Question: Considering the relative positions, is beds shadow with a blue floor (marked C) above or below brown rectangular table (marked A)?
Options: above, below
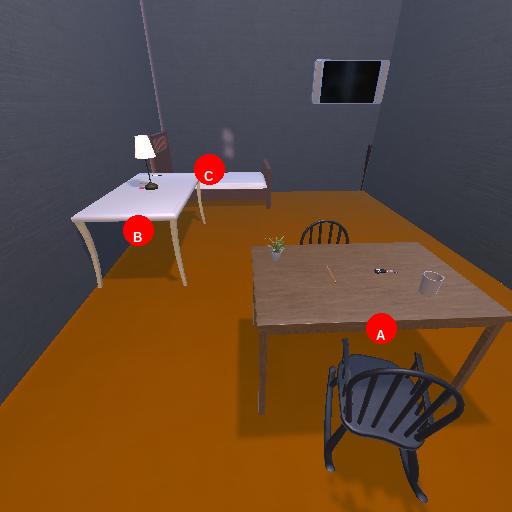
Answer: above